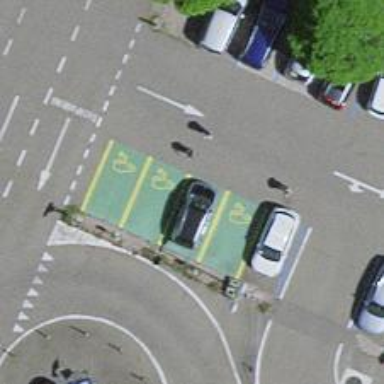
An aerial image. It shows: Charging station.